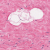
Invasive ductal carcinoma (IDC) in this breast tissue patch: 0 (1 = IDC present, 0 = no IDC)